Question: I have implemented an 'NSFetchedResultsController' delegate with 'NSManagedContextDidSaveNotification' to push managed objects changes from another 'NSManagedObjectContext' connected to a common 'NSPersistentStoreCoordinator'.
When the managed objects are first batch imported and after the 'NSFetchedResultsControllerDelegate' methods are called, the result of the cell drawing contains a section that looks like this:

It is basically a display/drawing bug where a section header gets drawn into a cell. That header and cell are actual valid header and cell that appear further down.
It only happens the first time managed objects are created in batch. If I restart the app and the managed objects are already imported the controller displays everything fine so it's likely something to do with the import process, which is just the typical 'NSFetchedResultsControllerDelegate' implementation (pasted below):
'''
- (void)controllerWillChangeContent:(NSFetchedResultsController *)controller {
[_tableView beginUpdates];
}
- (void)controller:(NSFetchedResultsController *)controller didChangeSection:
(id <NSFetchedResultsSectionInfo>)sectionInfo
atIndex:(NSUInteger)sectionIndex
forChangeType:(NSFetchedResultsChangeType)type {
switch(type) {
case NSFetchedResultsChangeInsert:
[_tableView insertSections:
[NSIndexSet indexSetWithIndex:sectionIndex]
withRowAnimation:UITableViewRowAnimationFade]; break;
case NSFetchedResultsChangeDelete:
[_tableView deleteSections:
[NSIndexSet indexSetWithIndex:sectionIndex]
withRowAnimation:UITableViewRowAnimationFade]; break;
case NSFetchedResultsChangeUpdate:
NSLog(@"change section"); break;
case NSFetchedResultsChangeMove:
NSLog(@"move setion"); break;
}
}
- (void)controller:(NSFetchedResultsController *)controller
didChangeObject:(id)anObject atIndexPath:
(NSIndexPath *)indexPath forChangeType:(NSFetchedResultsChangeType)type
newIndexPath:(NSIndexPath *)newIndexPath {
switch(type) {
case NSFetchedResultsChangeInsert:
[_tableView insertRowsAtIndexPaths:
[NSArray arrayWithObject:newIndexPath]
withRowAnimation:UITableViewRowAnimationFade];
break;
case NSFetchedResultsChangeDelete:
[_tableView deleteRowsAtIndexPaths:
[NSArray arrayWithObject:indexPath]
withRowAnimation:UITableViewRowAnimationFade];
break;
case NSFetchedResultsChangeUpdate:
[self configureCell:[_tableView cellForRowAtIndexPath:indexPath]
atIndexPath:indexPath];
NSLog(@"change object"); break;
case NSFetchedResultsChangeMove:
[_tableView deleteRowsAtIndexPaths:
[NSArray arrayWithObject:indexPath]
withRowAnimation:UITableViewRowAnimationFade];
[_tableView insertRowsAtIndexPaths:
[NSArray arrayWithObject:newIndexPath]
withRowAnimation:UITableViewRowAnimationFade];
NSLog(@"move object"); break;
}
}
- (void)controllerDidChangeContent:(NSFetchedResultsController *)controller {
[_tableView endUpdates];
}
'''
The thing is I tried just implementing a refresh with 'needsLayout' and 'reloadData' by detecting when it's a first batch import and calling them doesn't get rid of this display issue. HALP!
EDIT:
'''
- (void)setupFetchedResultsController {
NSFetchRequest *fr = [NSFetchRequest fetchRequestWithEntityName:@"Object"];
NSSortDescriptor *sd1 = [NSSortDescriptor sortDescriptorWithKey:@"attribute" ascending:YES];
NSSortDescriptor *sd2 = [NSSortDescriptor sortDescriptorWithKey:@"attribute2" ascending:YES];
NSPredicate *predicate = [NSPredicate predicateWithFormat:@"self.relationship.attribute3 == true"];
[fr setPredicate:predicate];
[fr setSortDescriptors:@[sd1, sd2]];
_frc = [[NSFetchedResultsController alloc] initWithFetchRequest:fr managedObjectContext:_moc sectionNameKeyPath:@"attribute" cacheName:nil];
[_frc setDelegate:self];
NSError *error; if (![_frc performFetch:&error]) NSLog(@"%@", error.description);
}
'''
EDIT: Here is the code that fixed the issue:
'''
- (void)subscribeToNotifications {
[[NSNotificationCenter defaultCenter] addObserver:self
selector:@selector(mergeManagedObject:)
name:NSManagedObjectContextDidSaveNotification
object:nil];
}
- (void)mergeManagedObject:(NSNotification *)notification {
dispatch_async(dispatch_get_main_queue(), ^{
// This block needed to be sent on the main thread!
[_managedObjectContext
mergeChangesFromContextDidSaveNotification:notification];
});
}
'''
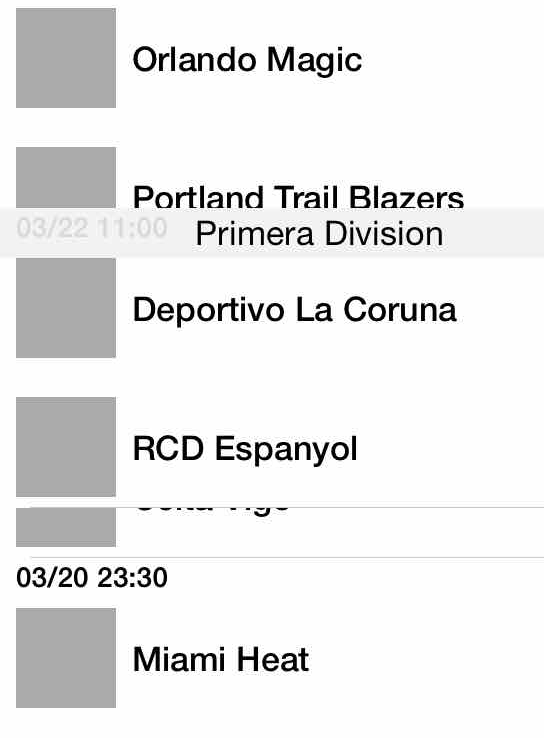
Answer: Did you try implementing/adjusting your code as follows?
- '- reloadSections:withRowAnimation:''NSFetchedResultsChangeUpdate'- '- moveSection:toSection:''NSFetchedResultsChangeMove'- '- moveRowAtIndexPath:toIndexPath:''NSFetchedResultsChangeMove''controller:didChangeObject:'- '- reloadRowsAtIndexPaths:withRowAnimation:''NSFetchedResultsChangeUpdate''controller:didChangeObject:'
If that doesn't help, step into those methods and look on what thread they're called. Often, view bugs happen when view updates are called on threads other than the main thread.
Last, did you try using childContexts?